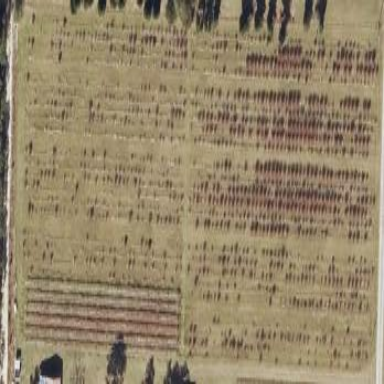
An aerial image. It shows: Plant nursery with trees.